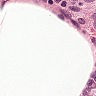
Metastatic tissue present: no